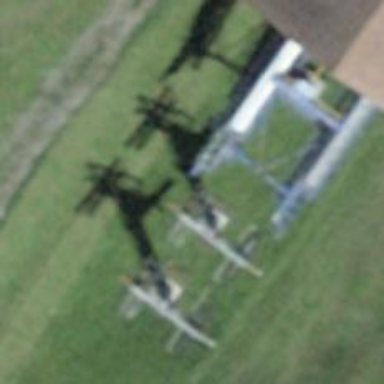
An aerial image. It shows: Pylon for aerialway.